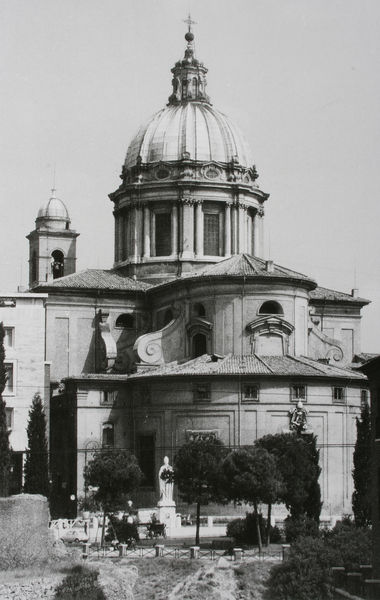
Titel: Außenansicht mit Apsis und Kuppel
Künstler: Pietro da Cortona
Standort: Rom
Institution: S. Carlo al Corso
Schlagwörter: baum, himmel, schatten, weiß, bäume, landschaft, menschen, stadt, fenster, grau, laterne, licht, pfeiler, schwarz, stützen, säule, säulen, vordergrund, anlage, blick, dach, gebäude, gras, haus, park, rasen, weg, wiese, zaun, architektur, barock, spitze, stein, büsche, kirche, wege, figur, oval, rund, turm, vorbau, garten, skulptur, statue, schiff, schiffe, ansicht, bogen, fassade, italien, dächer, giebel, hecke, hof, platz, figuren, kuppel, ornamente, verzierung, foto, fotografie, photographie, bögen, bayern, glockenturm, kreuz, kuppeln, türmchen, türme, dom, denkmal, schwarzweiss, kugel, friedhof, laubbaum, altar, kathedrale, langhaus, rom, photo, halbrund, aussenansicht, gesims, glocke, voluten, obergaden, querhaus, seitenschiff, apsis, rundbögen, laubbäume, chor, kapelle, gaube, tempel, volute, schnecke, schnecken, träger, osten, forum romanum, photografie, kriche, petersdom, palladio, first, kapellen, vierung, dack, vierungsturm, tambour, ost, budapest, dachreiter, hecken, ostseite, ochsenauge, chorraum, böume, ungarn, arhitektur, fototgrafie, gekoppelt, ostfassade, abseitenkapelle, ostapsis, turmm, psten, itaria, schneckke, martina, santa martina, palladianisch